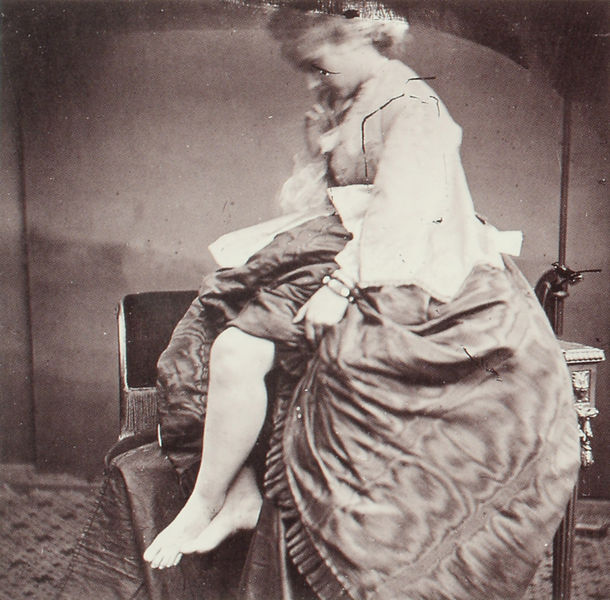
Titel: Mayer et Pierson, La Comtesse de Castiglione assise
Schlagwörter: fuß, hand, nackt, weiß, mädchen, sitzen, finger, frau, frisur, kleid, profil, raum, schmuck, schwarz, stuhl, tisch, zimmer, dame, rock, alt, jung, wand, portrait, porträt, boden, fransen, haare, reich, sessel, sitzend, decke, kind, krone, seide, traurig, beine, bein, füße, wohnzimmer, chair, dress, old, table, woman, glanz, uhr, roch, warten, knie, nachdenken, unscharf, foto, fotografie, denken, schwarz-weiß, kranz, armband, armreif, black and white, photo, studio, bracelet, unschärfe, raffen, stuhk, photograph, photography, verlegen, retro, sepia, leg, tiles, nuckeln, exorzismus, barefeet, barefoot, film, 11, 213123, 123123123